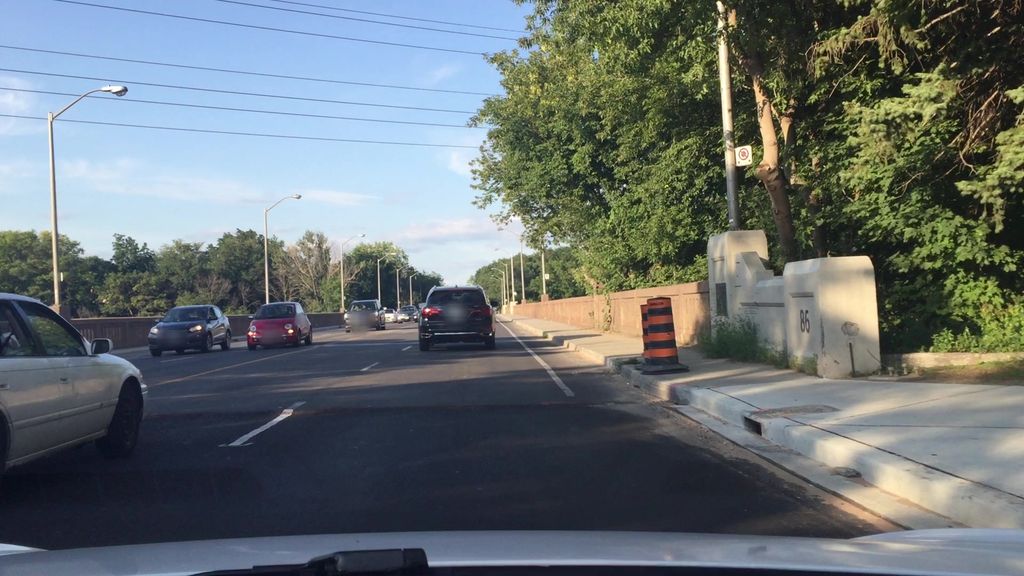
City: toronto